Question: Hello I have just started to try and understand Parallel Linq and with my first attempt I am having no success. I am using EF 4.0 and a repository pattern class that I created to query the data. I don't believe that the repository pattern is the problem but I could be mistaken.
The database that I have isn't setup the way that I would like it but hey I inherited the system. The code that I am having the problem with is below:
'''
var gId = Sql.ToGuid(Request["ID"]);
var lOrdersGridList = new OrdersGridList(); //Class that only contains properties
var lOrdersForContact = new BaseRepository<ORDER>()
.Find(i => i.ORDERS_CONTACTS.Where(b => b.CONTACT_ID == gId).Count() > 0).AsParallel()
.Select(i =>
new OrdersGridList
{
ORDER_ID = i.ID,
ORDER_NUM = i.ORDER_NUM,
SHIPPING_ACCOUNT_ID = i.ORDERS_ACCOUNTS.Where(b => b.ORDER_ID == i.ID && b.ACCOUNT_ROLE == "Ship To").First().ACCOUNT_ID,
SHIPPING_ACCOUNT_NAME = i.ORDERS_ACCOUNTS.Where(b => b.ORDER_ID == i.ID && b.ACCOUNT_ROLE == "Ship To").First().ACCOUNT.NAME,
SHIPPING_CONTACT_ID = i.ORDERS_CONTACTS.Where(b => b.ORDER_ID == i.ID && b.CONTACT_ROLE == "Ship To").First().CONTACT_ID,
SHIPPING_CONTACT_NAME = i.ORDERS_CONTACTS.Where(b => b.ORDER_ID == i.ID && b.CONTACT_ROLE == "Ship To")
.Select(b => new { SHIPPING_CONTACT_NAME = (b.CONTACT.FIRST_NAME + ' ' + b.CONTACT.LAST_NAME) }).First().SHIPPING_CONTACT_NAME,
NAME = i.NAME
}).DefaultIfEmpty(lOrdersGridList).ToList<OrdersGridList>();
grdMain.DataSource = lOrdersForContact.ToDataTable().DefaultView; //ToDataTable extension function converts the List Object to a datatable.
'''
If I run the Code without AsParallel the code executes with no problem however, once I add AsParallel I receive the following error:

Also just in case you wanted to see this is the class that I am declaring as new for the Select Above:
'''
public class OrdersGridList : EntityObject
{
public string ORDER_NUM { get; set; }
public Guid ORDER_ID { get; set; }
public Guid SHIPPING_ACCOUNT_ID { get; set; }
public string SHIPPING_ACCOUNT_NAME { get; set; }
public Guid SHIPPING_CONTACT_ID { get; set; }
public string SHIPPING_CONTACT_NAME { get; set; }
public string NAME { get; set; }
}
'''
If I remove all of the relationships that are used to retrieve data in the select I don't receive any errors:
'''
var lOrdersForContact = new BaseRepository<ORDER>()
.Find(i => i.ORDERS_CONTACTS.Where(b => b.CONTACT_ID == gId).Count() > 0).AsParallel()
.Select(i =>
new OrdersGridList
{
ORDER_ID = i.ID,
ORDER_NUM = i.ORDER_NUM,
//SHIPPING_ACCOUNT_ID = i.ORDERS_ACCOUNTS.Where(b => b.ORDER_ID == i.ID && b.ACCOUNT_ROLE == "Ship To").First().ACCOUNT_ID,
//SHIPPING_ACCOUNT_NAME = i.ORDERS_ACCOUNTS.Where(b => b.ORDER_ID == i.ID && b.ACCOUNT_ROLE == "Ship To").First().ACCOUNT.NAME,
//SHIPPING_CONTACT_ID = i.ORDERS_CONTACTS.Where(b => b.ORDER_ID == i.ID && b.CONTACT_ROLE == "Ship To").First().CONTACT_ID,
//SHIPPING_CONTACT_NAME = i.ORDERS_CONTACTS.Where(b => b.ORDER_ID == i.ID && b.CONTACT_ROLE == "Ship To")
// .Select(b => new { SHIPPING_CONTACT_NAME = (b.CONTACT.FIRST_NAME + ' ' + b.CONTACT.LAST_NAME) }).First().SHIPPING_CONTACT_NAME,
NAME = i.NAME
}).DefaultIfEmpty(lOrdersGridList).ToList<OrdersGridList>();
'''
I would be more than happy to give more information if required. Any help you can provide on using PLinq I would appreciate it.
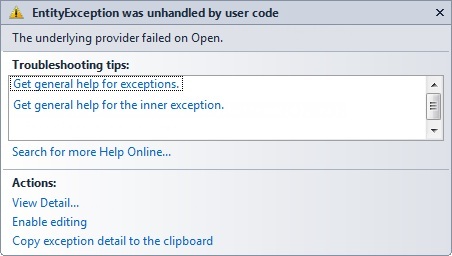
Answer: To me it appears like the 'BaseRepository' class creates some kind of LINQ to Entities query using the 'Find' and 'Select' parameters.
Using 'AsParellel' is made for LINQ to Objects, where your code actually the expressions you pass. Other LINQ dialects, including LINQ to Entities, it into a different query language like SQL. The SQL server may do reasonable parallelisation itself.